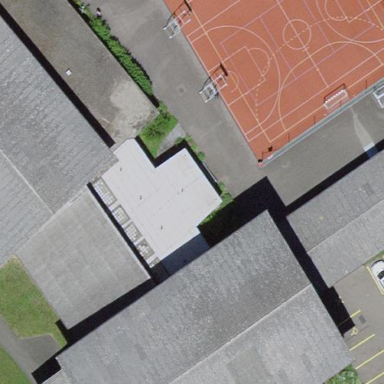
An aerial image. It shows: Public building.